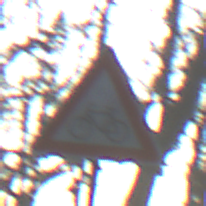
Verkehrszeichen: RadverkehrRechts
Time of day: SunriseSunset
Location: Outdoor (Nature)
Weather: Clear
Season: Winter
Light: Natural